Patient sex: M
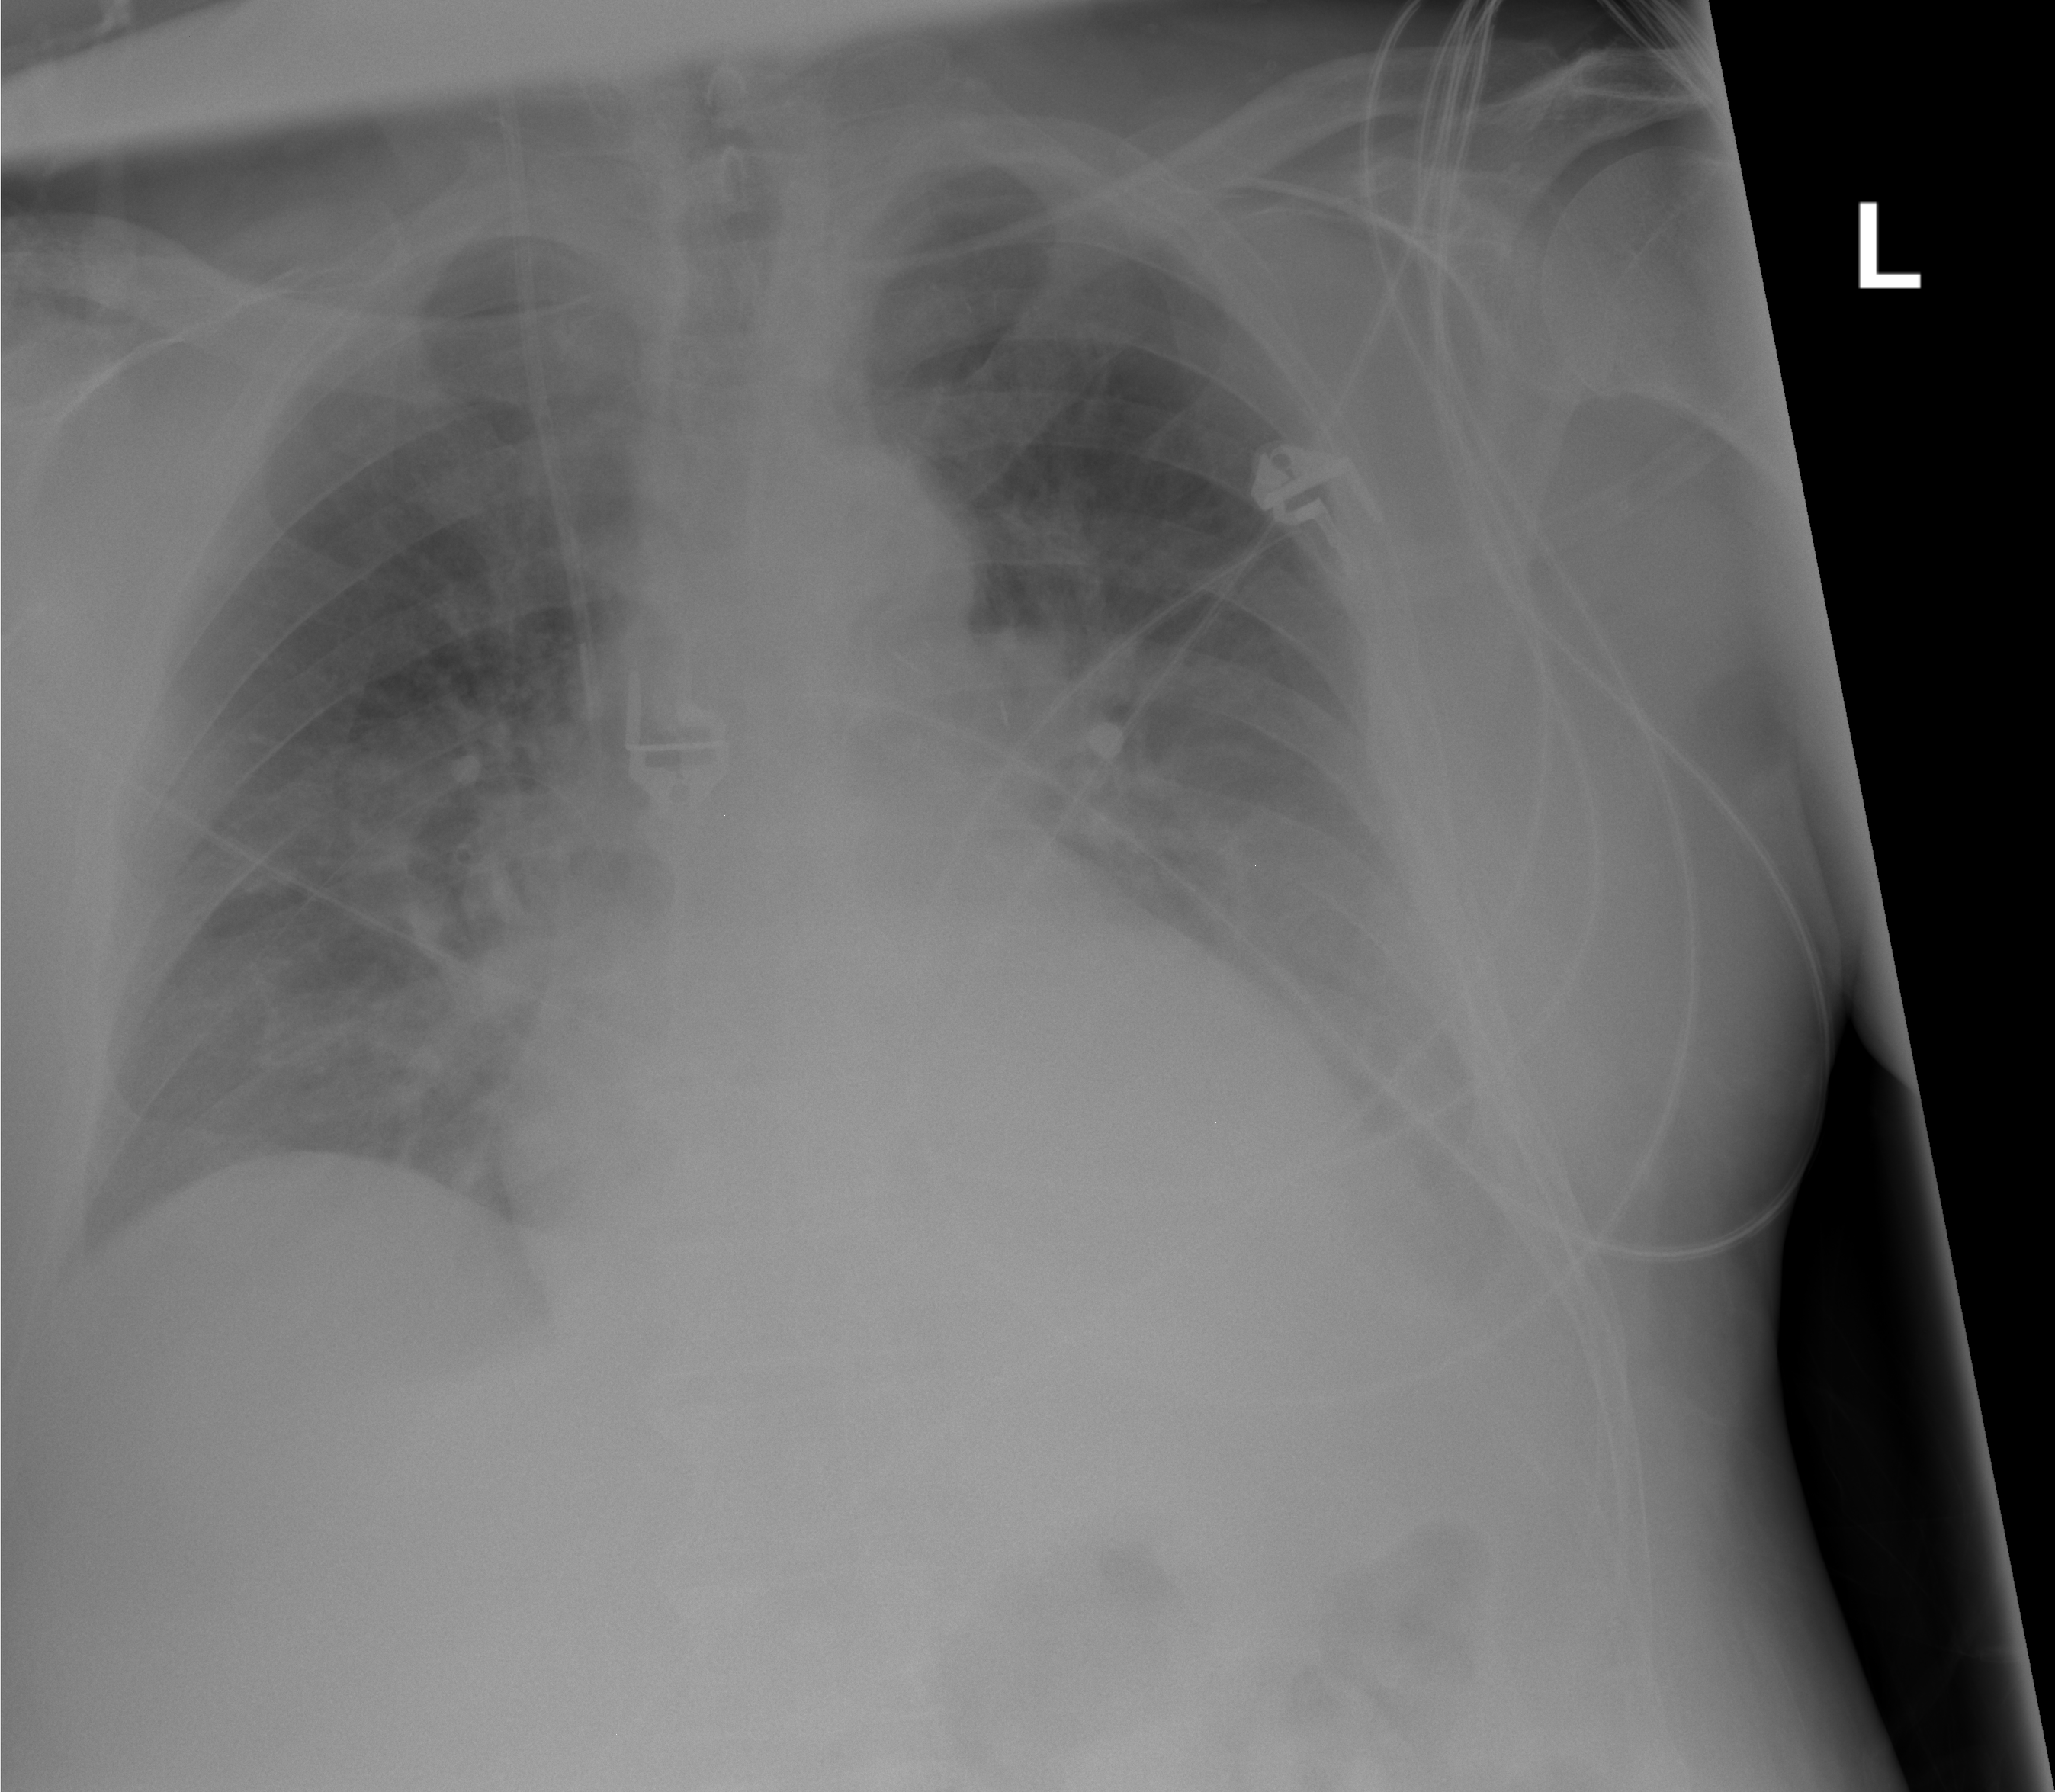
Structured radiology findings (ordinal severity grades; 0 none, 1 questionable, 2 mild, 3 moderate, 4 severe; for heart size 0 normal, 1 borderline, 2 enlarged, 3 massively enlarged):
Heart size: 1
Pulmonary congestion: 1
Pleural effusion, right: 0
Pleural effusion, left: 1
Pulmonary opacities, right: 0
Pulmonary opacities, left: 0
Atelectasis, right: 1
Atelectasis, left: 2